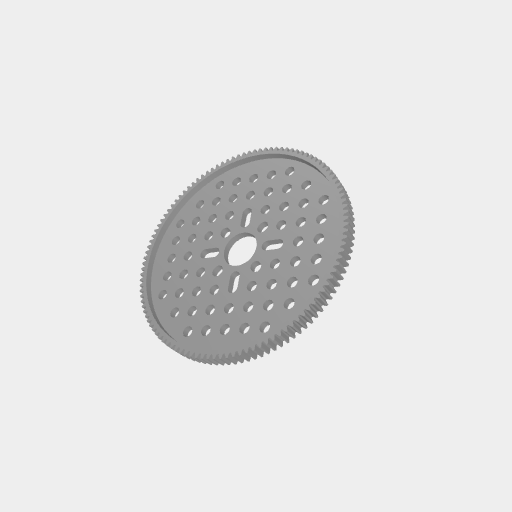
Part: HubMountAluminumGear108T